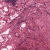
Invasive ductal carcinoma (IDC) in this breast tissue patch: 0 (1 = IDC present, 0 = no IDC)